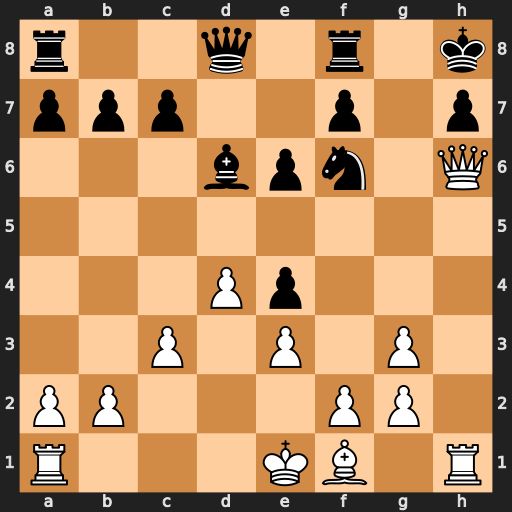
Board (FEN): r2q1r1k/ppp2p1p/3bpn1Q/8/3Pp3/2P1P1P1/PP3PP1/R3KB1R
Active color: w
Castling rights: KQ
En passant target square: -
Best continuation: g4 Rg8 g5 Rg6 Qh4